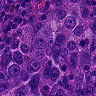
Metastatic tissue present: yes